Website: crate-barrel
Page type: receipt
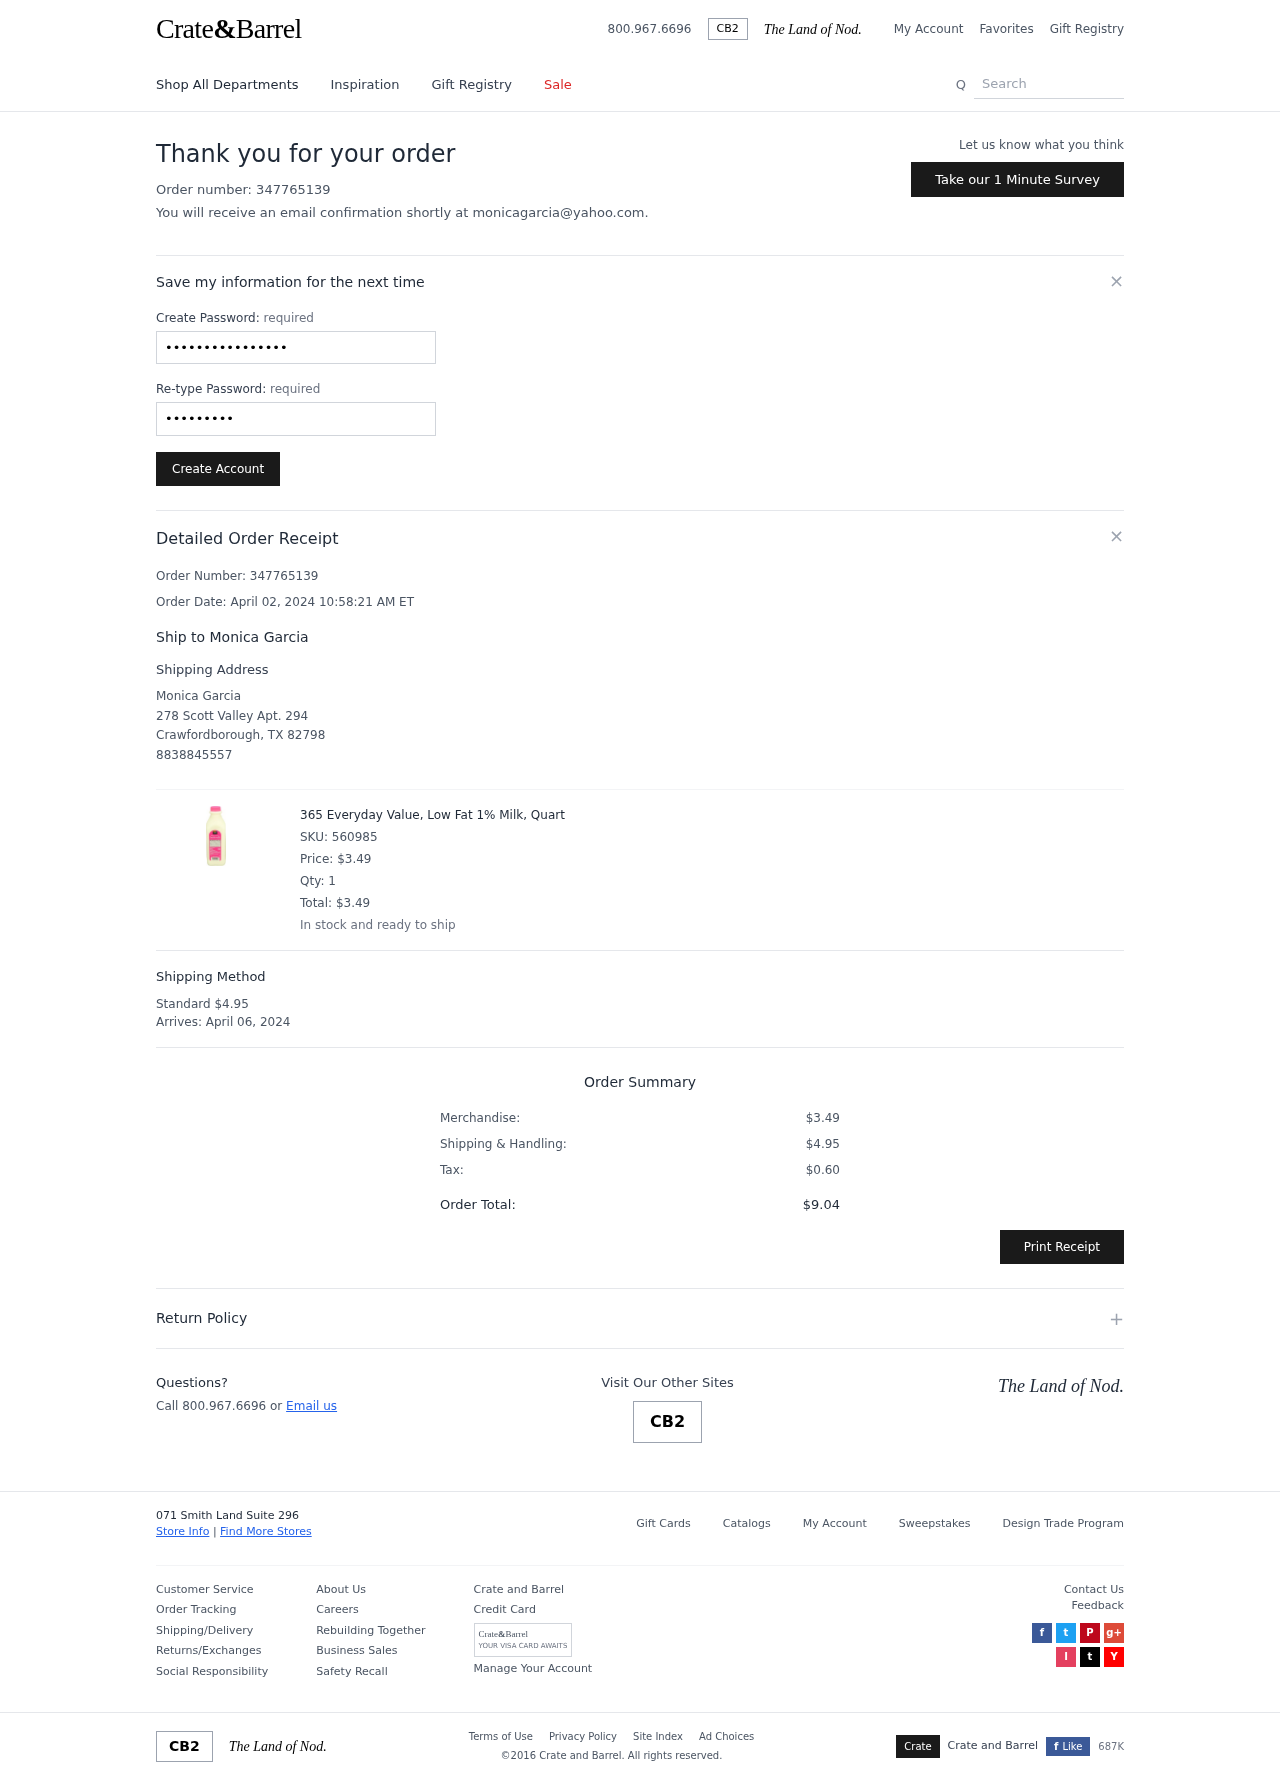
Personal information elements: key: PII_CITY
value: Crawfordborough
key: PII_EMAIL
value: monicagarcia@yahoo.com
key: PII_FULLNAME
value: Monica Garcia
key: PII_FULLNAME
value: Ship to Monica Garcia
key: PII_PHONE
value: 8838845557
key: PII_POSTCODE
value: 82798
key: PII_STATE_ABBR
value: TX
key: PII_STREET
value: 278 Scott Valley Apt. 294
Product elements: key: PRODUCT1_NAME
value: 365 Everyday Value, Low Fat 1% Milk, Quart
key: PRODUCT1_PRICE
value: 3.49
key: PRODUCT1_QUANTITY
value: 1
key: PRODUCT1_SKU
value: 560985
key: PRODUCT1_TOTAL
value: $3.49
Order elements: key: ORDER_ID
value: Order Number: 347765139
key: ORDER_ID
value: Order number: 347765139
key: ORDER_DATE
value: Order Date: April 02, 2024 10:58:21 AM ET
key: ORDER_SHIPPING_COST
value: $4.95
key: ORDER_DELIVERY_DATE
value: April 06, 2024
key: ORDER_SUBTOTAL
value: $3.49
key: ORDER_TAX
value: $0.60
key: ORDER_TOTAL
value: $9.04
Search elements: key: HEADER_SEARCH
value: Search